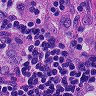
Metastatic tissue present: yes